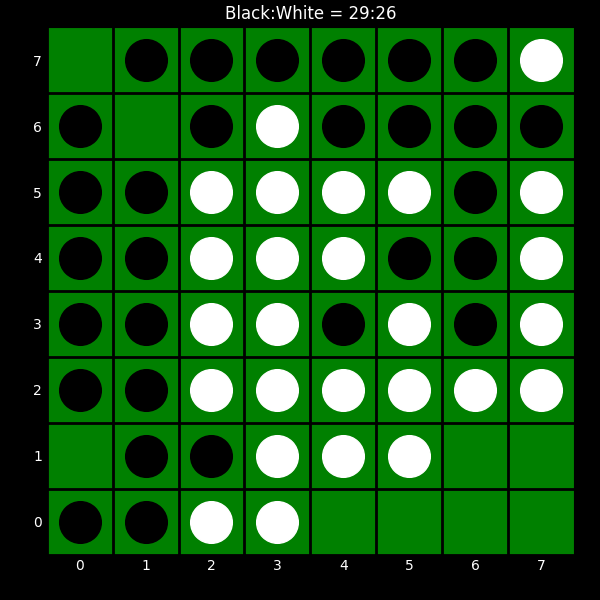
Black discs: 29
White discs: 26